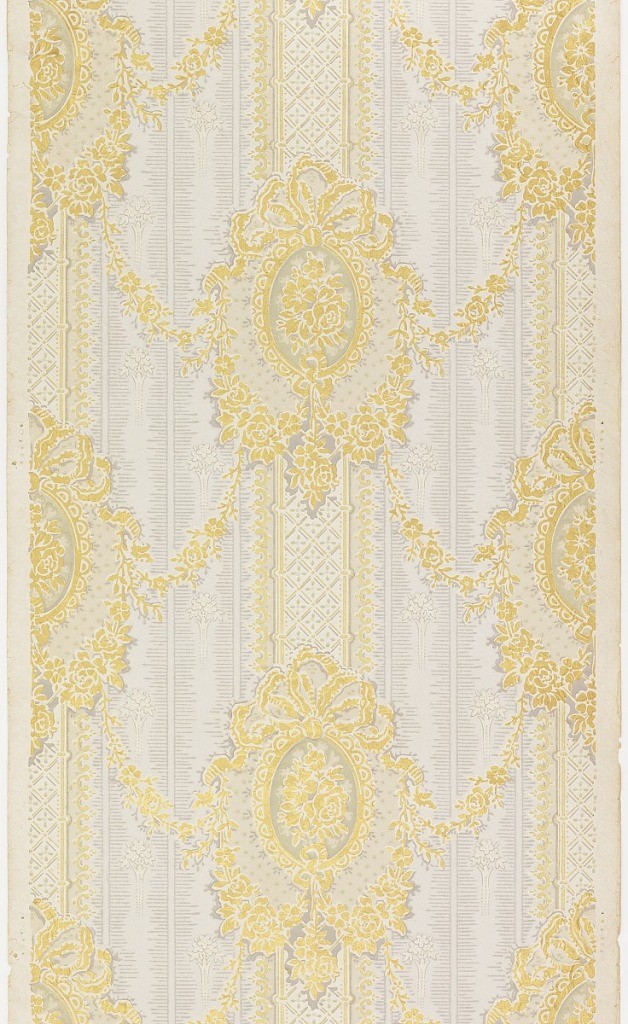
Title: Sidewall
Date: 1905–1915
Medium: Machine-printed paper, textured, liquid mica
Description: Floral bouquet enclosed within medallion. Bow knot at top. Medallions are connected by swags. Printed in metallic gold on blue stripe background.